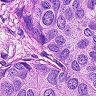
Metastatic tissue present: yes